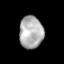
Tissue: lung
Cell type: Epithelial cells
Senescence score: 0.231
Nuclear area (px): 759
Mean DAPI intensity: 174.51